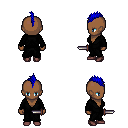
a pixel art fantasy rpg character, female body template, human, dark skin, gray robe, white pants, blue mohawk hairstyle, maroon shoes, dagger, four views (front, back, left, right), 2x2 character sprite sheet, small pixel art, hard edges, no anti-aliasing